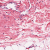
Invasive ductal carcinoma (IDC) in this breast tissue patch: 0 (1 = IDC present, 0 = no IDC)